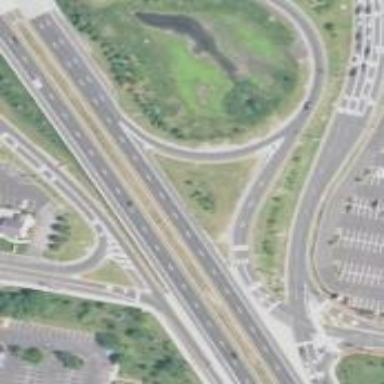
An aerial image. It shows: Trunk link highway.